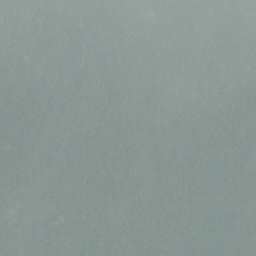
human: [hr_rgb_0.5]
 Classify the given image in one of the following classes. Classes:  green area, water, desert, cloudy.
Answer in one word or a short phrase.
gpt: cloudy